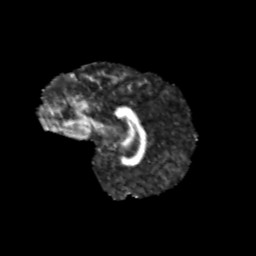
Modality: FA
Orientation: sagittal
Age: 13
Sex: female
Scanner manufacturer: siemens
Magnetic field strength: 3 T
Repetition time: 3.8 s
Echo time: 0.07 s